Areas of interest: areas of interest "2310 Hongqiao Road, Residence"
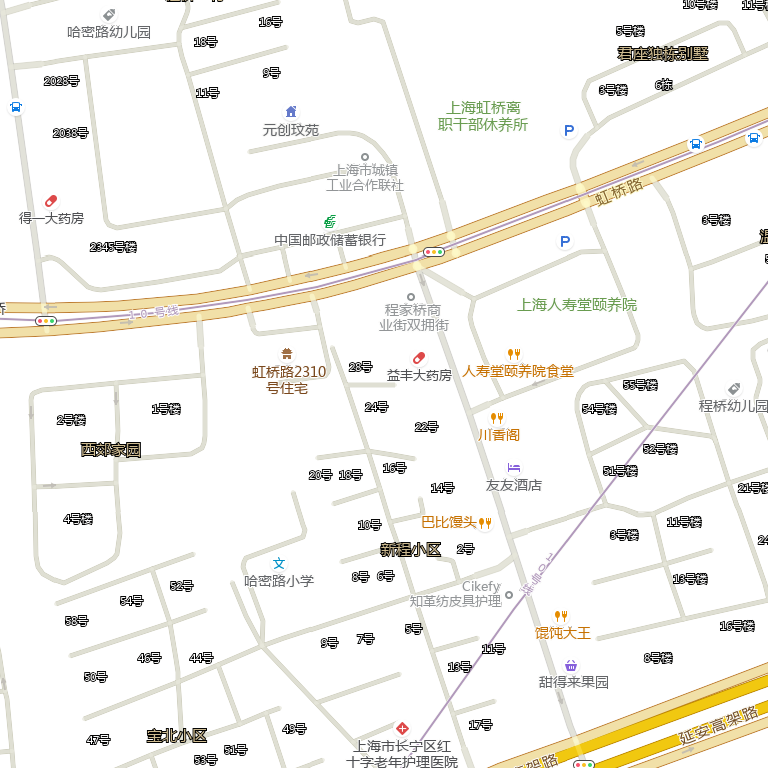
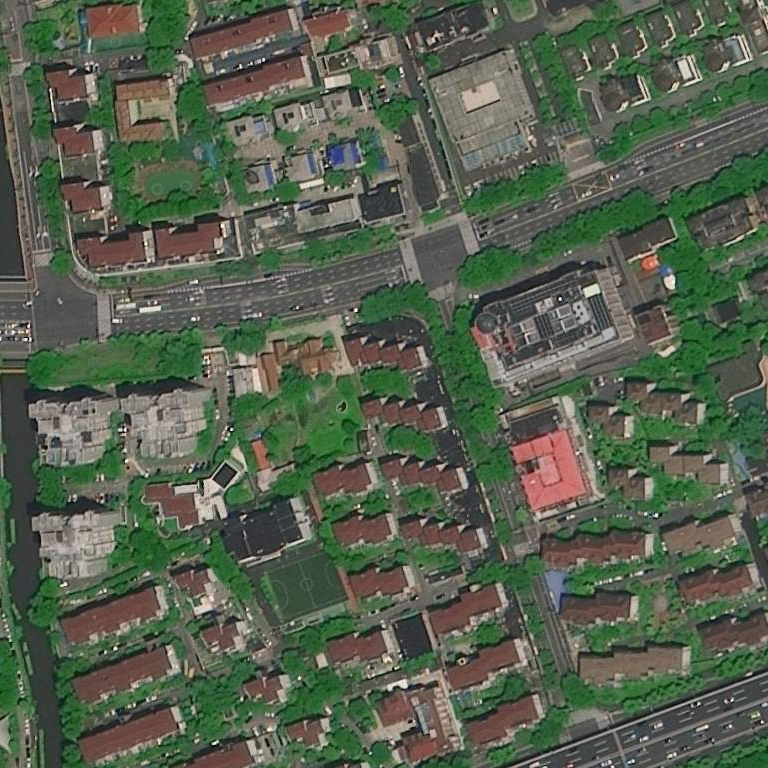